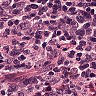
Metastatic tissue present: no